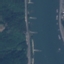
Land use / land cover: River